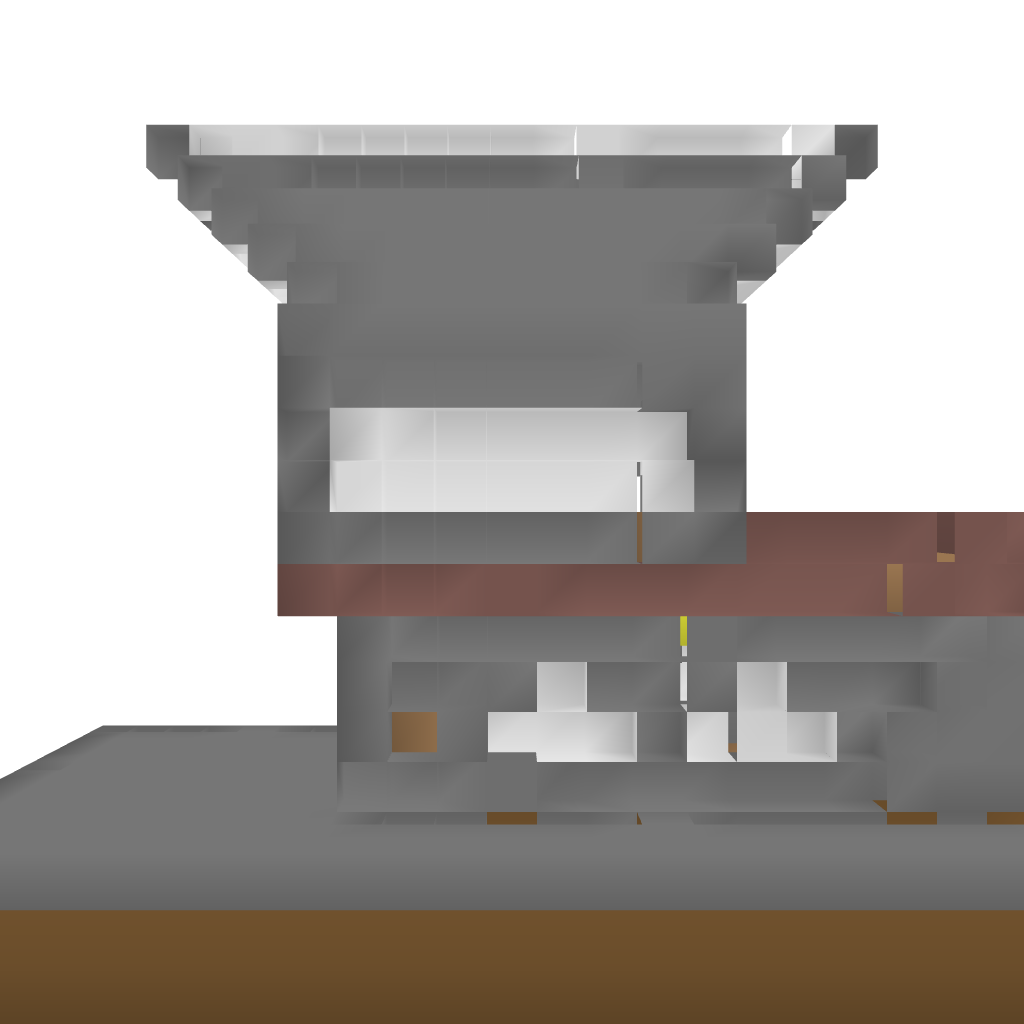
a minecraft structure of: Cozy Little House good quality